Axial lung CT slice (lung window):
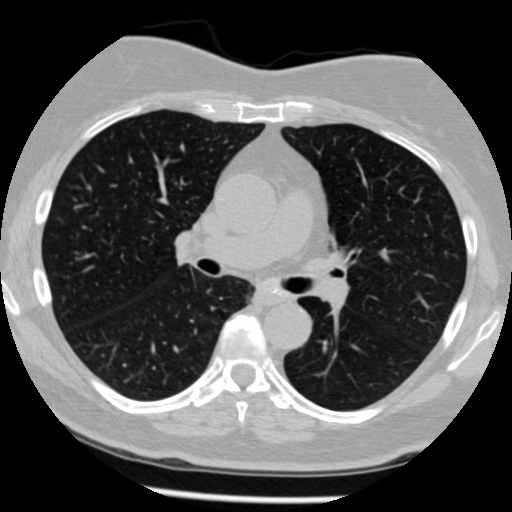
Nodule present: no